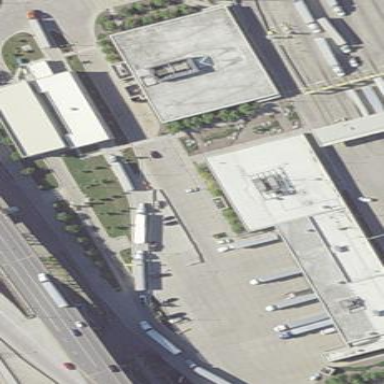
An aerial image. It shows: Warehouse.